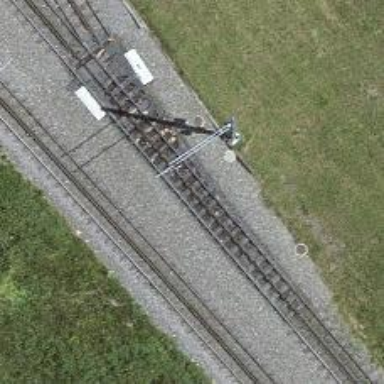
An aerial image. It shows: Railway switch.